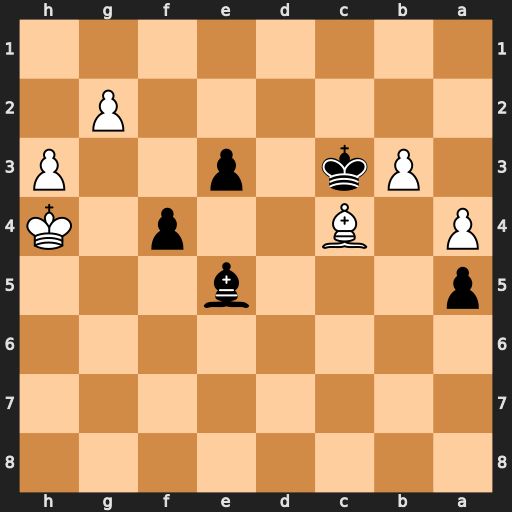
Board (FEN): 8/8/8/p3b3/P1B2p1K/1Pk1p2P/6P1/8
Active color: b
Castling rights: -
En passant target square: -
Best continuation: Kd2 Kg4 e2 Bxe2 Kxe2